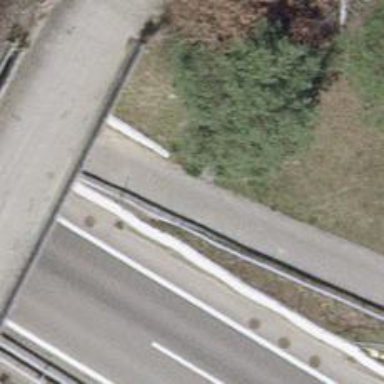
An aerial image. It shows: Set of steps on the road.